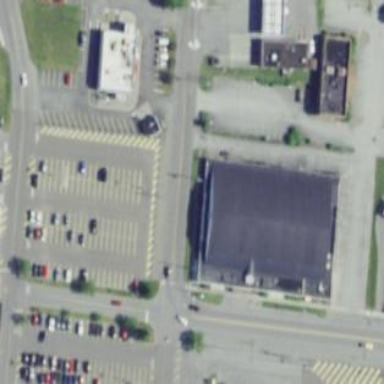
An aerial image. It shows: Building with bowling alley inside.